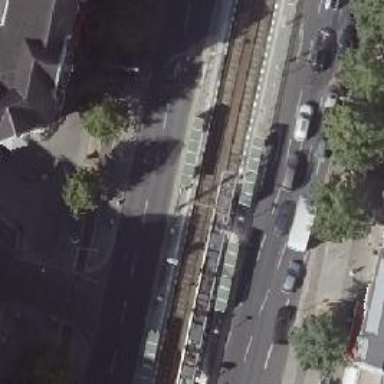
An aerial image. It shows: Platform for public transport with shelter. The platform is made of paving stones and is used for trams and railways.